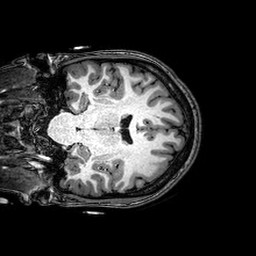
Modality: T1w
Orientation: coronal
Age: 24
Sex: female
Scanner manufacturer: philips
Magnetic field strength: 3 T
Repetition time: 0.00818 s
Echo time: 0.00374 s